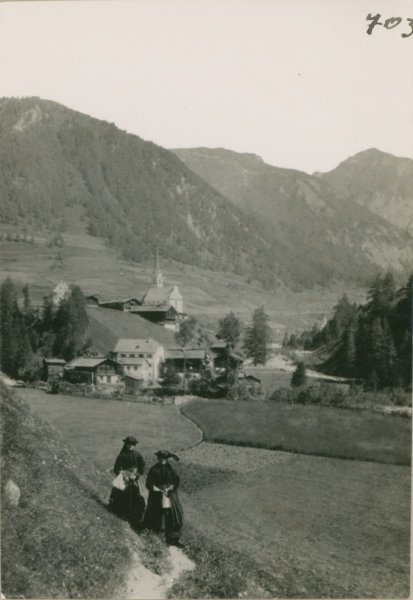
Institution: Österreichisches Museum für Volkskunde Wien
Schlagwörter: berg, himmel, bäume, frauen, kirchturm, landschaft, menschen, stadt, frau, hüte, kleid, kleider, schwarz, haus, weg, wiese, alt, trauer, feld, felder, häuser, hügel, natur, weide, weite, einsam, kirche, pfad, land, familie, paar, tal, wald, arbeit, bauern, landleben, turm, ruhe, zwei, bäuerinnen, berge, gebirge, hang, dorf, nebel, spazieren, stille, witwe, witwen, melancholie, foto, fotografie, spaziergang, wandern, alpen, wälder, landscaft, schwarzweiß, nonne, sonntag, tracht, mittelalter, festtag, fichten, taschen, wanderweg, generation, heimweg, kriche, schwrzweiß, kiche, früher, kirchgang, festtagstracht, ommer, alte zeiten, 703, schwarzwaldz, grafberge, rosenkranz beten, alte bäuerinnen, wandfern, wittwen